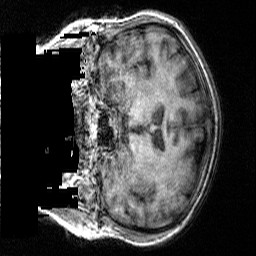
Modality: T1w
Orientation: coronal
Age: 19
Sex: female